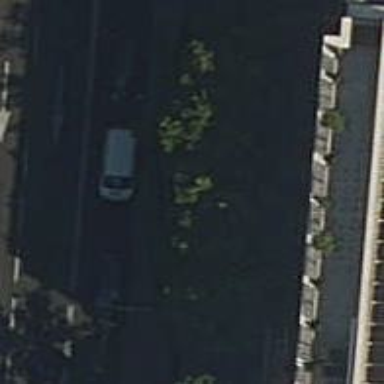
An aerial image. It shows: Taxi stand.